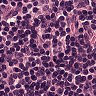
Metastatic tissue present: no